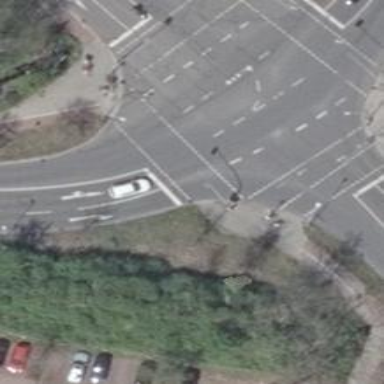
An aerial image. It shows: Road with traffic signals.